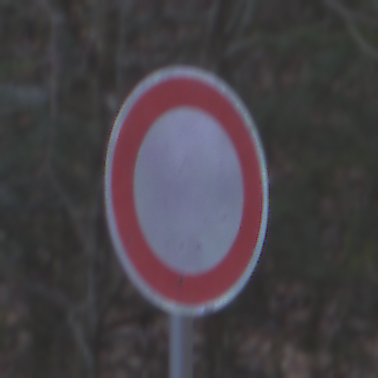
Verkehrszeichen: VerbotFahrzeugeAllerArt
Umgebung: Outdoor, Nature
Tageszeit: MorningAfternoon
Wetter: Overcast
Licht: Natural
Jahreszeit: Winter
Kontrast: LowContrast